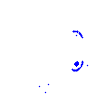
Particle: electron